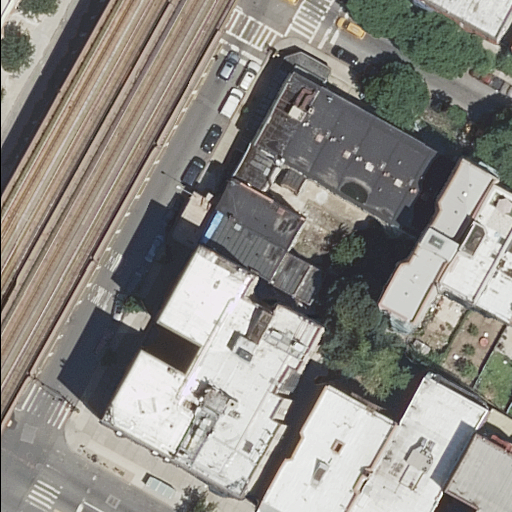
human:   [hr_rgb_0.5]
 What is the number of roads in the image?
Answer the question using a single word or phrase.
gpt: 4

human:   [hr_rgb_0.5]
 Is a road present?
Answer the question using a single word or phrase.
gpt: yes

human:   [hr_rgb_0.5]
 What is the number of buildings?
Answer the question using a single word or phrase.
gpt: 19

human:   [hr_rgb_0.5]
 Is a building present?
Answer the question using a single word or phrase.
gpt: yes

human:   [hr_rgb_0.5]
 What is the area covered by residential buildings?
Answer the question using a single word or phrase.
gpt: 4769m2

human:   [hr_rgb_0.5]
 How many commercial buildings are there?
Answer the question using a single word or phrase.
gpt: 0

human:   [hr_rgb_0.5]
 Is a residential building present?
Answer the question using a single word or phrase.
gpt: yes

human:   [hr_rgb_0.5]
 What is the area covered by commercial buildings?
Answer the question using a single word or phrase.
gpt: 0m2

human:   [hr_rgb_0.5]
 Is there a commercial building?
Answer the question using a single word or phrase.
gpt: no

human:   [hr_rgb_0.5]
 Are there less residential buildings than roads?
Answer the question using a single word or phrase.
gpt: no

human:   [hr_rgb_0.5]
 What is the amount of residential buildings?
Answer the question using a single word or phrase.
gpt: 19

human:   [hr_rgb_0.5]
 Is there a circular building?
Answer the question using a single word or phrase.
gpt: no

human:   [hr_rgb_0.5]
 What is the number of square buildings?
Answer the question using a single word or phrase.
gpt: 0

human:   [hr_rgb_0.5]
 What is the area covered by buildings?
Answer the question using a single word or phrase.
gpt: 4769m2

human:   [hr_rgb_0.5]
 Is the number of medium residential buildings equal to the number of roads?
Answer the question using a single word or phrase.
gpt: no

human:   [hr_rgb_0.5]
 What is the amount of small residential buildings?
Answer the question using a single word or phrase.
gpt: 5

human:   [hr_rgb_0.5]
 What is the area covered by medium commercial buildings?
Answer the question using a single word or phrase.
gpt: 0m2

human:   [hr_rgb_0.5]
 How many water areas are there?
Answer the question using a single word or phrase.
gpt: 0

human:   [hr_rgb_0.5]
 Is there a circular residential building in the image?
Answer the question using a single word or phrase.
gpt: no

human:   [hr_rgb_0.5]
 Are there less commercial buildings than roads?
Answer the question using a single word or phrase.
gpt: yes

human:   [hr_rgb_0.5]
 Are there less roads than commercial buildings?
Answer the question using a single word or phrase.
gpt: no

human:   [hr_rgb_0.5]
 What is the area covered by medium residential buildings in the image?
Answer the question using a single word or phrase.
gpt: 2058m2

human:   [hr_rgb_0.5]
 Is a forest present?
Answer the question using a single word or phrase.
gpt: no

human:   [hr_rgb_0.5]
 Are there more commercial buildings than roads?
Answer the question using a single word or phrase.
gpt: no

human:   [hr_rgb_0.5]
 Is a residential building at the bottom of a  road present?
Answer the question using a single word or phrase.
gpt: yes

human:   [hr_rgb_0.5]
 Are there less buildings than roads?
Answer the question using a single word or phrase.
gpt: no

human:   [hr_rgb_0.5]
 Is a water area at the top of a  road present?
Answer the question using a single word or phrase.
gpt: no

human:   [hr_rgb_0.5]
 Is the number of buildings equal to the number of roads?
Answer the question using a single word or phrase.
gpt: no

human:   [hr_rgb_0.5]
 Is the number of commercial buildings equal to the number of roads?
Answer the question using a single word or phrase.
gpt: no

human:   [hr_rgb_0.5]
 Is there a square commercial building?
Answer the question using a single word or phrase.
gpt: no

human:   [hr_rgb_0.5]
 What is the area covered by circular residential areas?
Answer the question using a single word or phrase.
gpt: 0m2

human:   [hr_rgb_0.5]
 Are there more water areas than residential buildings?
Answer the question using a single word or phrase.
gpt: no

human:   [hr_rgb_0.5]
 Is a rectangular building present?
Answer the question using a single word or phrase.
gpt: yes

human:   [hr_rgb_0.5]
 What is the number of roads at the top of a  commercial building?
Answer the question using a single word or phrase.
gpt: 0

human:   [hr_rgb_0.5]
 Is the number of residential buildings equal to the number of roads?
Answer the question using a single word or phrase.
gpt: no

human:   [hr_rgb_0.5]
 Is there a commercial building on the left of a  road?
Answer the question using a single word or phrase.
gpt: no

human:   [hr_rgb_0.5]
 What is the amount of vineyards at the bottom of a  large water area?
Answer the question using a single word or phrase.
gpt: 0

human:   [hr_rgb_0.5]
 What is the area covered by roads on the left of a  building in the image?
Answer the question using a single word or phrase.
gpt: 0m2

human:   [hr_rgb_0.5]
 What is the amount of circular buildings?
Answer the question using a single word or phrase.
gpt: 0

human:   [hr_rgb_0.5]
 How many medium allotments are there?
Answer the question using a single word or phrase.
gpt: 0

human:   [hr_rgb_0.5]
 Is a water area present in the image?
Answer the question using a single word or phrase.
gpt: no

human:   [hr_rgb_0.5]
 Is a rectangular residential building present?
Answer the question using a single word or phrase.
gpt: yes

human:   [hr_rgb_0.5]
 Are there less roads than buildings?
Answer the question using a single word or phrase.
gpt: yes

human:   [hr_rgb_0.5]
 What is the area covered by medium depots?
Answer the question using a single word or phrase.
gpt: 0m2

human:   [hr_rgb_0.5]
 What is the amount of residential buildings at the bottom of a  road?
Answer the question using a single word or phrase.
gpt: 16

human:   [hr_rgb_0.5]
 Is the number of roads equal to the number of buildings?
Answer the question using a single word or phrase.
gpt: no

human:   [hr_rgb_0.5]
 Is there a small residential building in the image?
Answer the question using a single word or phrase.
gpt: yes

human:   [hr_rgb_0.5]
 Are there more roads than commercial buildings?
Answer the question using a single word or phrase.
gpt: yes

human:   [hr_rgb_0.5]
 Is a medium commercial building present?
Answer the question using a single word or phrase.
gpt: no

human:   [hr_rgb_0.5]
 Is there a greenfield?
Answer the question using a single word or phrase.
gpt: no

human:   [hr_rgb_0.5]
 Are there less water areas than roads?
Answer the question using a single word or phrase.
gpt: yes

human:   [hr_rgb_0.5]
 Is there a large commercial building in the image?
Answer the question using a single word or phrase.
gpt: no

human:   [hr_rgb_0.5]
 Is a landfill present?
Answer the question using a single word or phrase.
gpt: no

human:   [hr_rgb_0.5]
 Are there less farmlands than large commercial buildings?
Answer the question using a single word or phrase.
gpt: no

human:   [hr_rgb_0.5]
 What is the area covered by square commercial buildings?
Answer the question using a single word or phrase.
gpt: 0m2

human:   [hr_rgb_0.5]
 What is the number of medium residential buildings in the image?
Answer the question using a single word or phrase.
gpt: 12

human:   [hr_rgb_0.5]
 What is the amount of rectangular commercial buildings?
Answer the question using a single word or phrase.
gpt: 0

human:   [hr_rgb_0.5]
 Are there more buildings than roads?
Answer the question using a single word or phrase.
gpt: yes

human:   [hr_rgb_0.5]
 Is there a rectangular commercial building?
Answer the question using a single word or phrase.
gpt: no

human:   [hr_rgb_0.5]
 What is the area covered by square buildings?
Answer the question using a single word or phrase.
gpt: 0m2

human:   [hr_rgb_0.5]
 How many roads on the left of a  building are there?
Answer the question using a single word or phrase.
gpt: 4

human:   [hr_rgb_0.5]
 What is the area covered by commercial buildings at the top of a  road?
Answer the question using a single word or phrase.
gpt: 0m2

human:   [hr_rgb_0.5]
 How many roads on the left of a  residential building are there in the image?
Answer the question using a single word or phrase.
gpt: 4

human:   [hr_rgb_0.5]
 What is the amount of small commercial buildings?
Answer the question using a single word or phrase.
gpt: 0